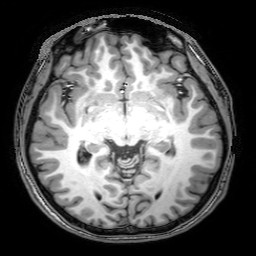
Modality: T1w
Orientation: axial
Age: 20
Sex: male
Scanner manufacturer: philips
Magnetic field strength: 3 T
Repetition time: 8.2 s
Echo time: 3.754 s